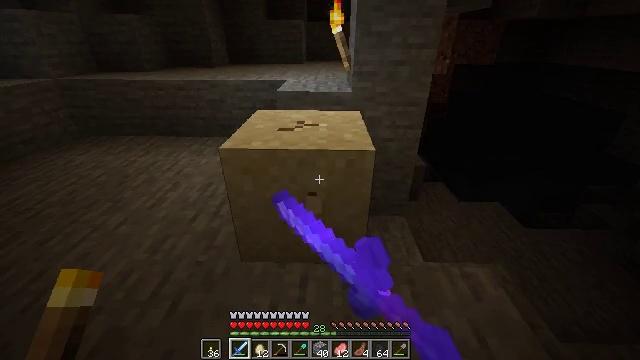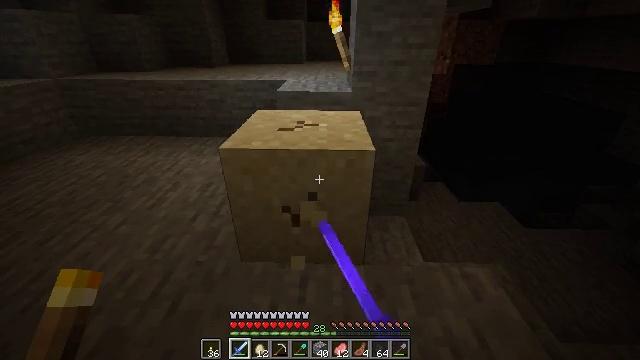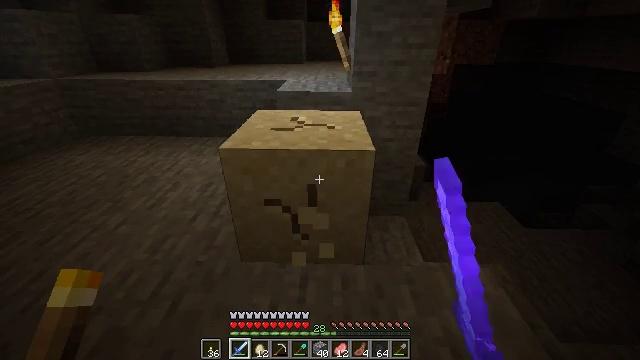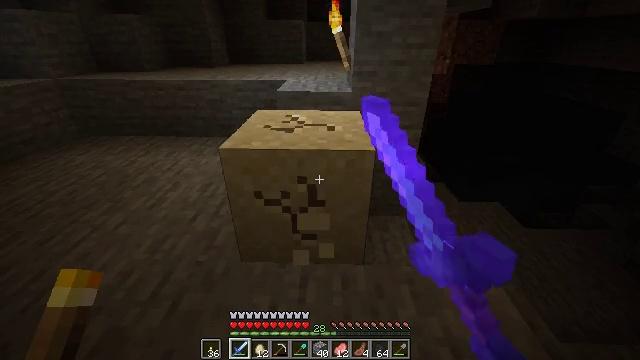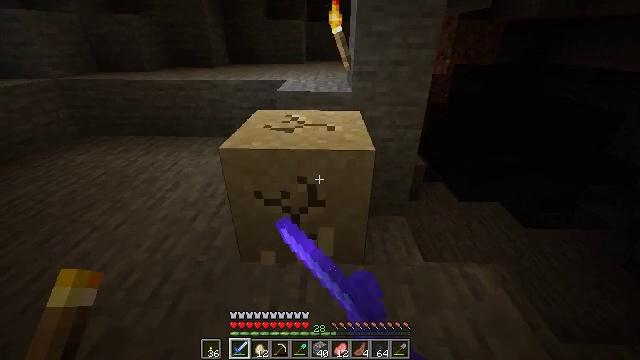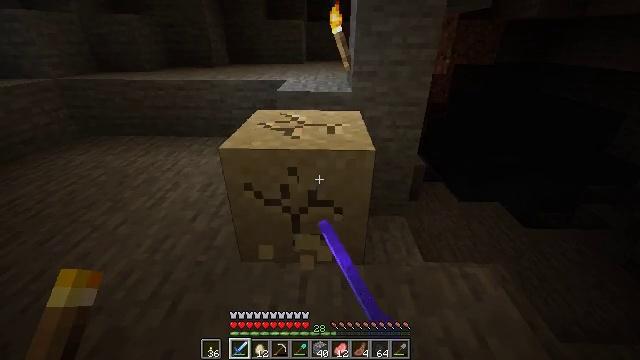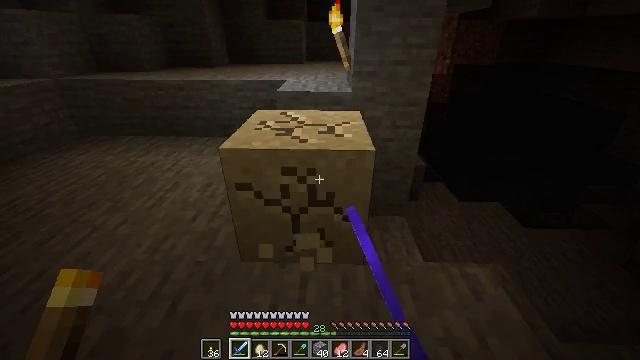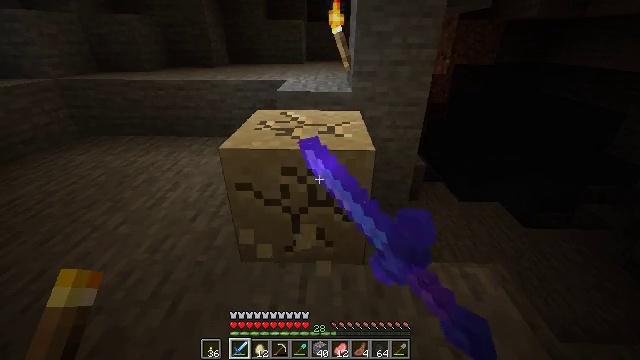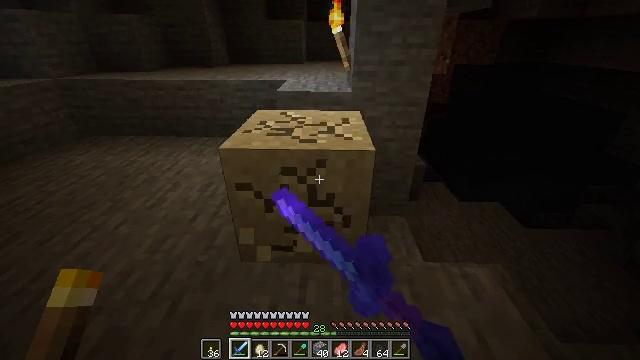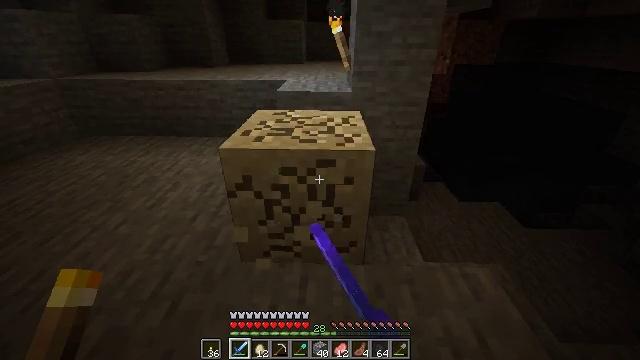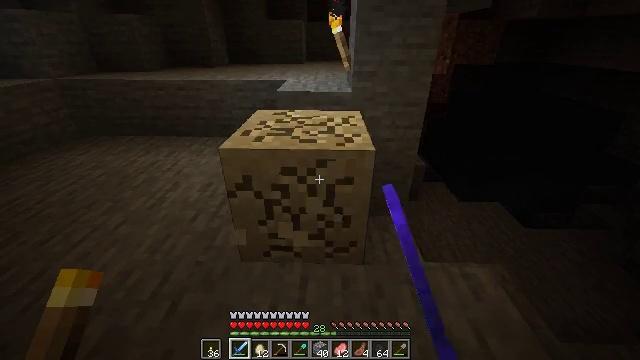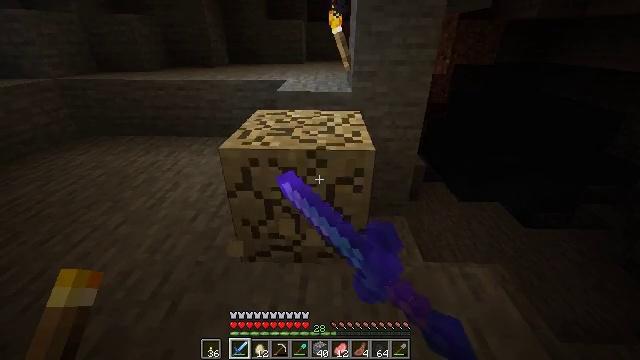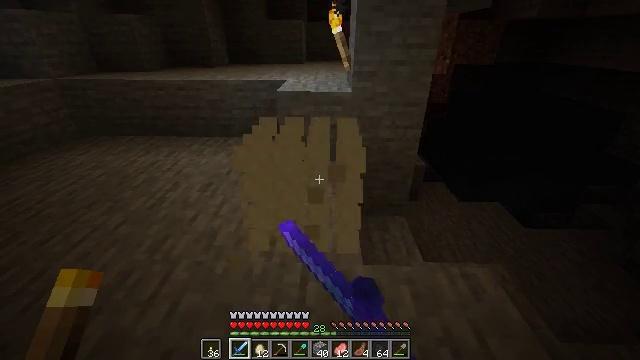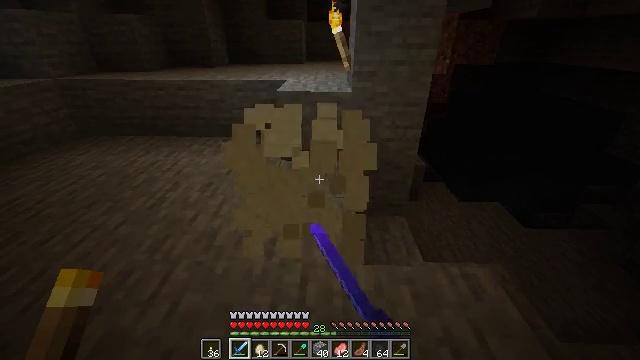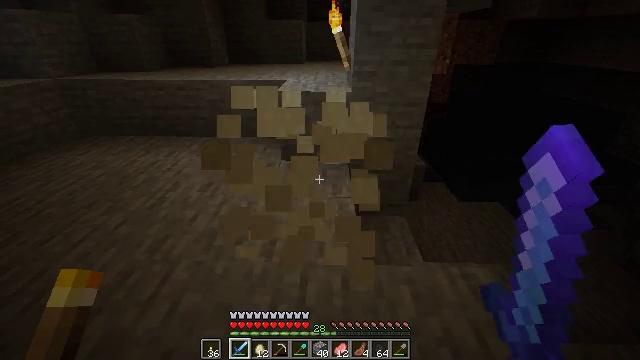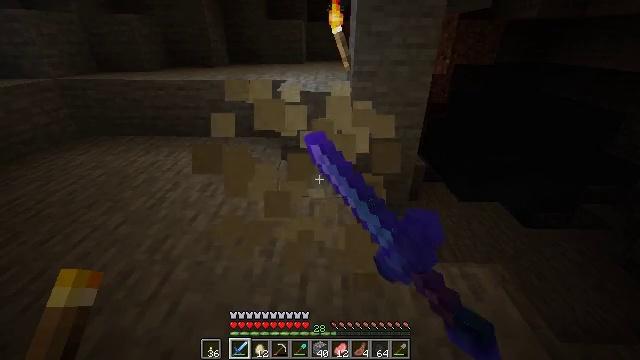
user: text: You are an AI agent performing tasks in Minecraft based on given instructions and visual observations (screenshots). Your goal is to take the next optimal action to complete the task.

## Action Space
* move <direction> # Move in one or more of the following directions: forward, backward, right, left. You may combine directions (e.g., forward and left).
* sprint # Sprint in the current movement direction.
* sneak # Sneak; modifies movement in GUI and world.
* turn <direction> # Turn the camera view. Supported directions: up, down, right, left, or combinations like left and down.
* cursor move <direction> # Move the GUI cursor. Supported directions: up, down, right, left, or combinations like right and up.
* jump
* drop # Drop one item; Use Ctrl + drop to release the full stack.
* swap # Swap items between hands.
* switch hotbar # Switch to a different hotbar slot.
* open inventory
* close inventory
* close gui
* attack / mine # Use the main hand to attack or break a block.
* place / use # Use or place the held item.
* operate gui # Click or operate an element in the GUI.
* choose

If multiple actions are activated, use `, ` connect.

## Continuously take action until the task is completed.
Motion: motion action
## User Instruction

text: Mine sand by the water.
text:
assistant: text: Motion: attack / mine
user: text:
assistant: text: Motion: attack / mine
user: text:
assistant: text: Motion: attack / mine
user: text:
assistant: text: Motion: attack / mine
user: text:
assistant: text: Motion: attack / mine
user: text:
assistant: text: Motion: attack / mine
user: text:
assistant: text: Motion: attack / mine
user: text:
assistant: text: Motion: attack / mine
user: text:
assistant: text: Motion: attack / mine
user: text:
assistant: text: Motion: attack / mine
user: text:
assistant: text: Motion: attack / mine
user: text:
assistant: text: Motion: attack / mine
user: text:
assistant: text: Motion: attack / mine
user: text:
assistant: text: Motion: attack / mine
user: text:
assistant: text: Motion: attack / mine
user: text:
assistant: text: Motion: attack / mine
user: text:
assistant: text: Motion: attack / mine